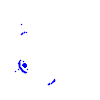
Particle: electron